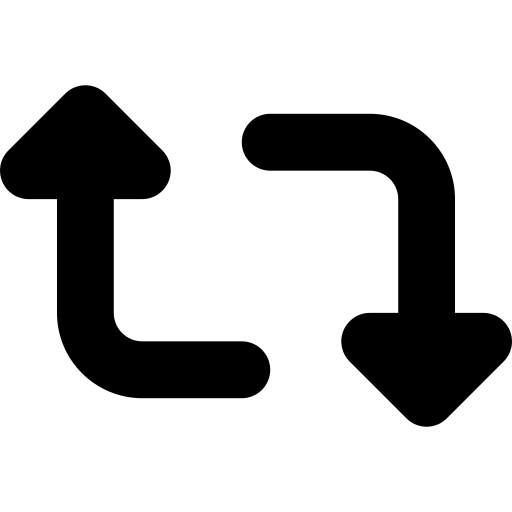
Tags: icon, FontAwesome, fa-icon, solid, retweet